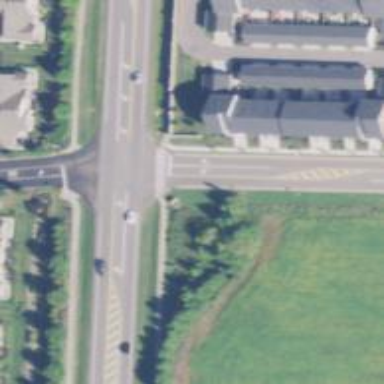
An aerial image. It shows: Marked zebra crossing on the road.